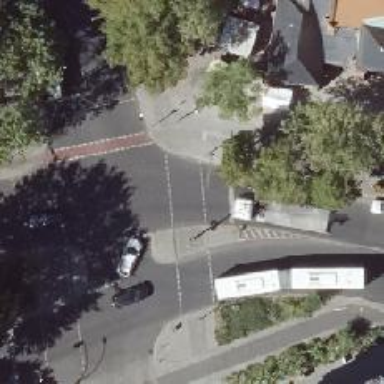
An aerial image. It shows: Crossing with traffic signals.